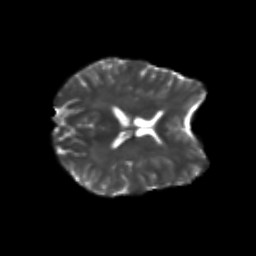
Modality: T2w
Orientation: axial
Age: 25
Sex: female
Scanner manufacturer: siemens
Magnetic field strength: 3 T
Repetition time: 3.5 s
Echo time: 0.113 s